Interaction volume radius: 5 \u00c5
Interaction volume height: 20 \u00c5
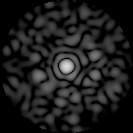
Disorder parameter: 0.8086